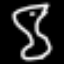
Label: hourglass